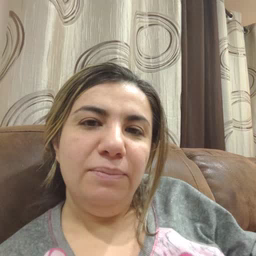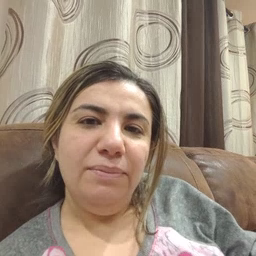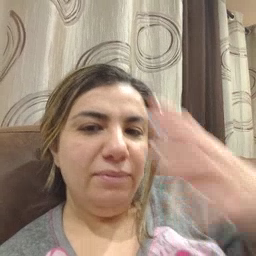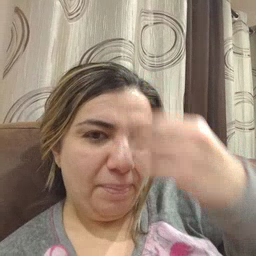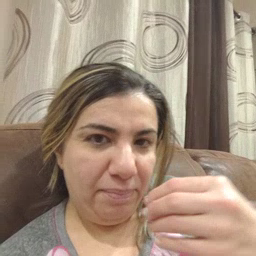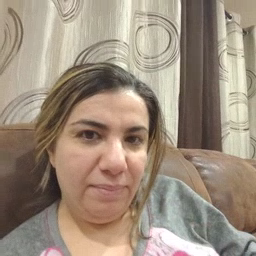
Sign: sleepy